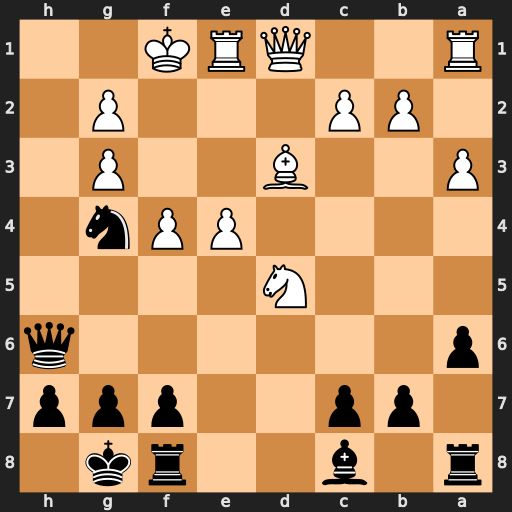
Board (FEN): r1b2rk1/1pp2ppp/p6q/3N4/4PPn1/P2B2P1/1PP3P1/R2QRK2
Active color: b
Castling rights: -
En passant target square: -
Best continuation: Qh1+ Ke2 Qxg2#